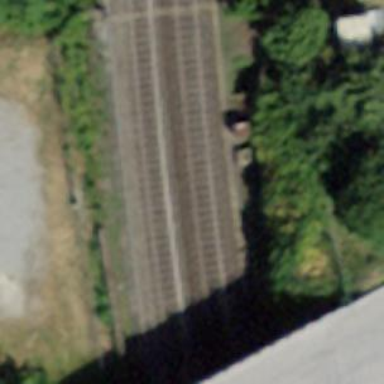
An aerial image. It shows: Railway with electrified contact lines.